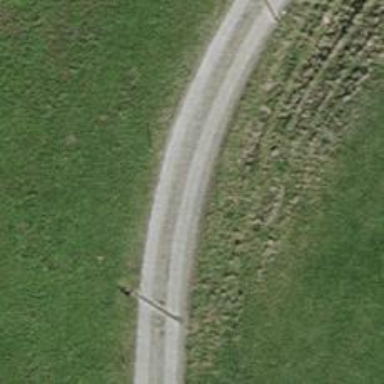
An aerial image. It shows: Track with grade2 tracktype.